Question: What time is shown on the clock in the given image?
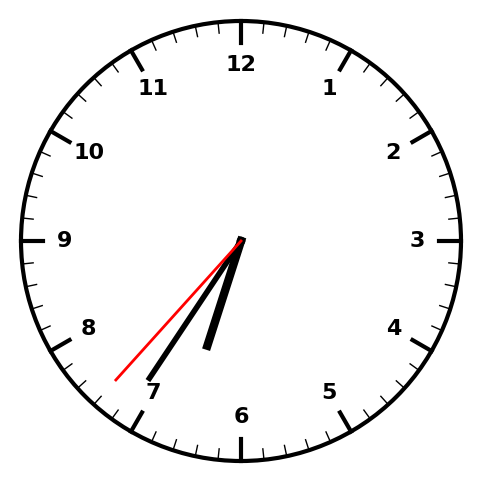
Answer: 06:35:37